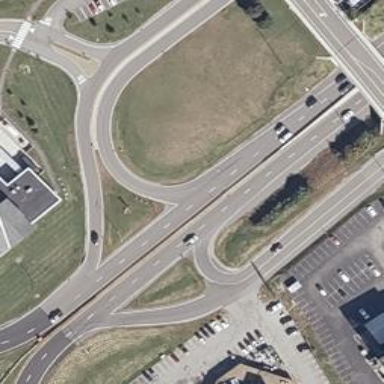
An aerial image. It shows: Primary link road with asphalt surface.